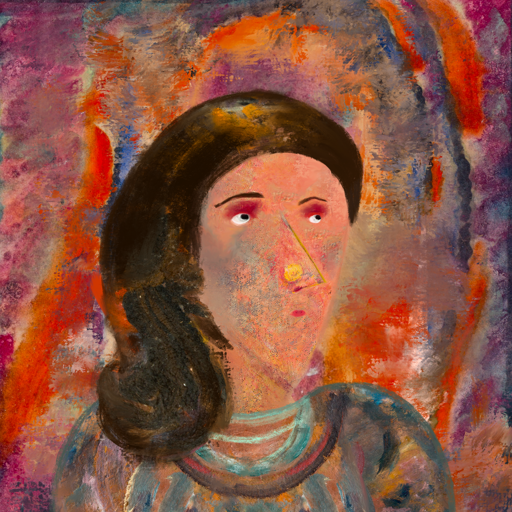
Background: Experience, Head And Neck Side: Irani, Face Side: Irani, Bust: Boggyland, Hair Side: Gypsy_Queen, Head Accessory: Blank, Second Necklace: Blank, Necklace: Blank, Baby: Blank